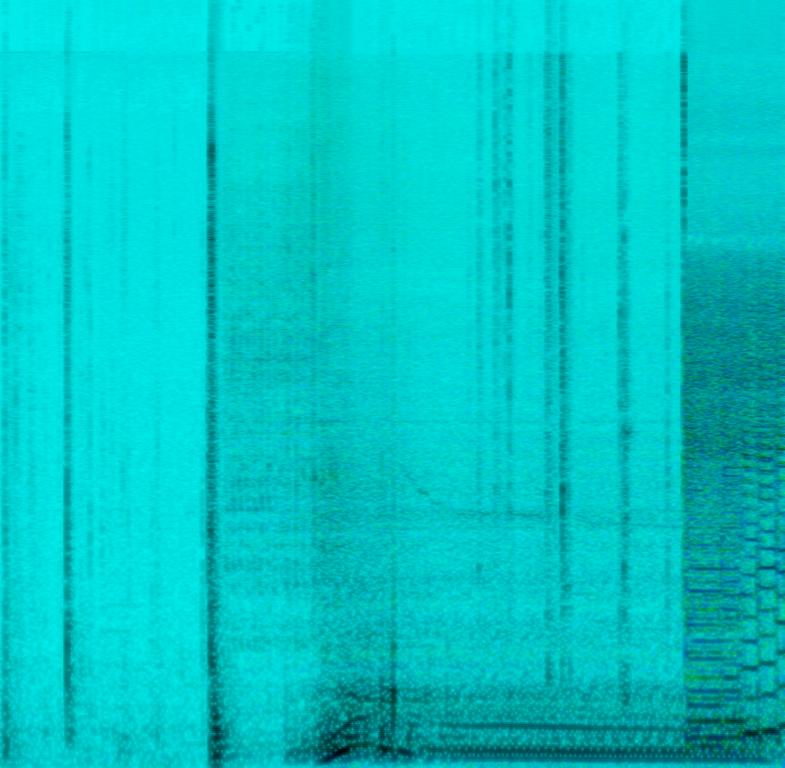
The clip starts off with a series of sound effects that indicate that a person is stepping into a car and starting the engine. The car is a powerful sports car. The person then turns on the music and we hear a metallic, overdriven electric guitar riff that's suitable for a song that's a sub-genre of rock and roll.